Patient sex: F
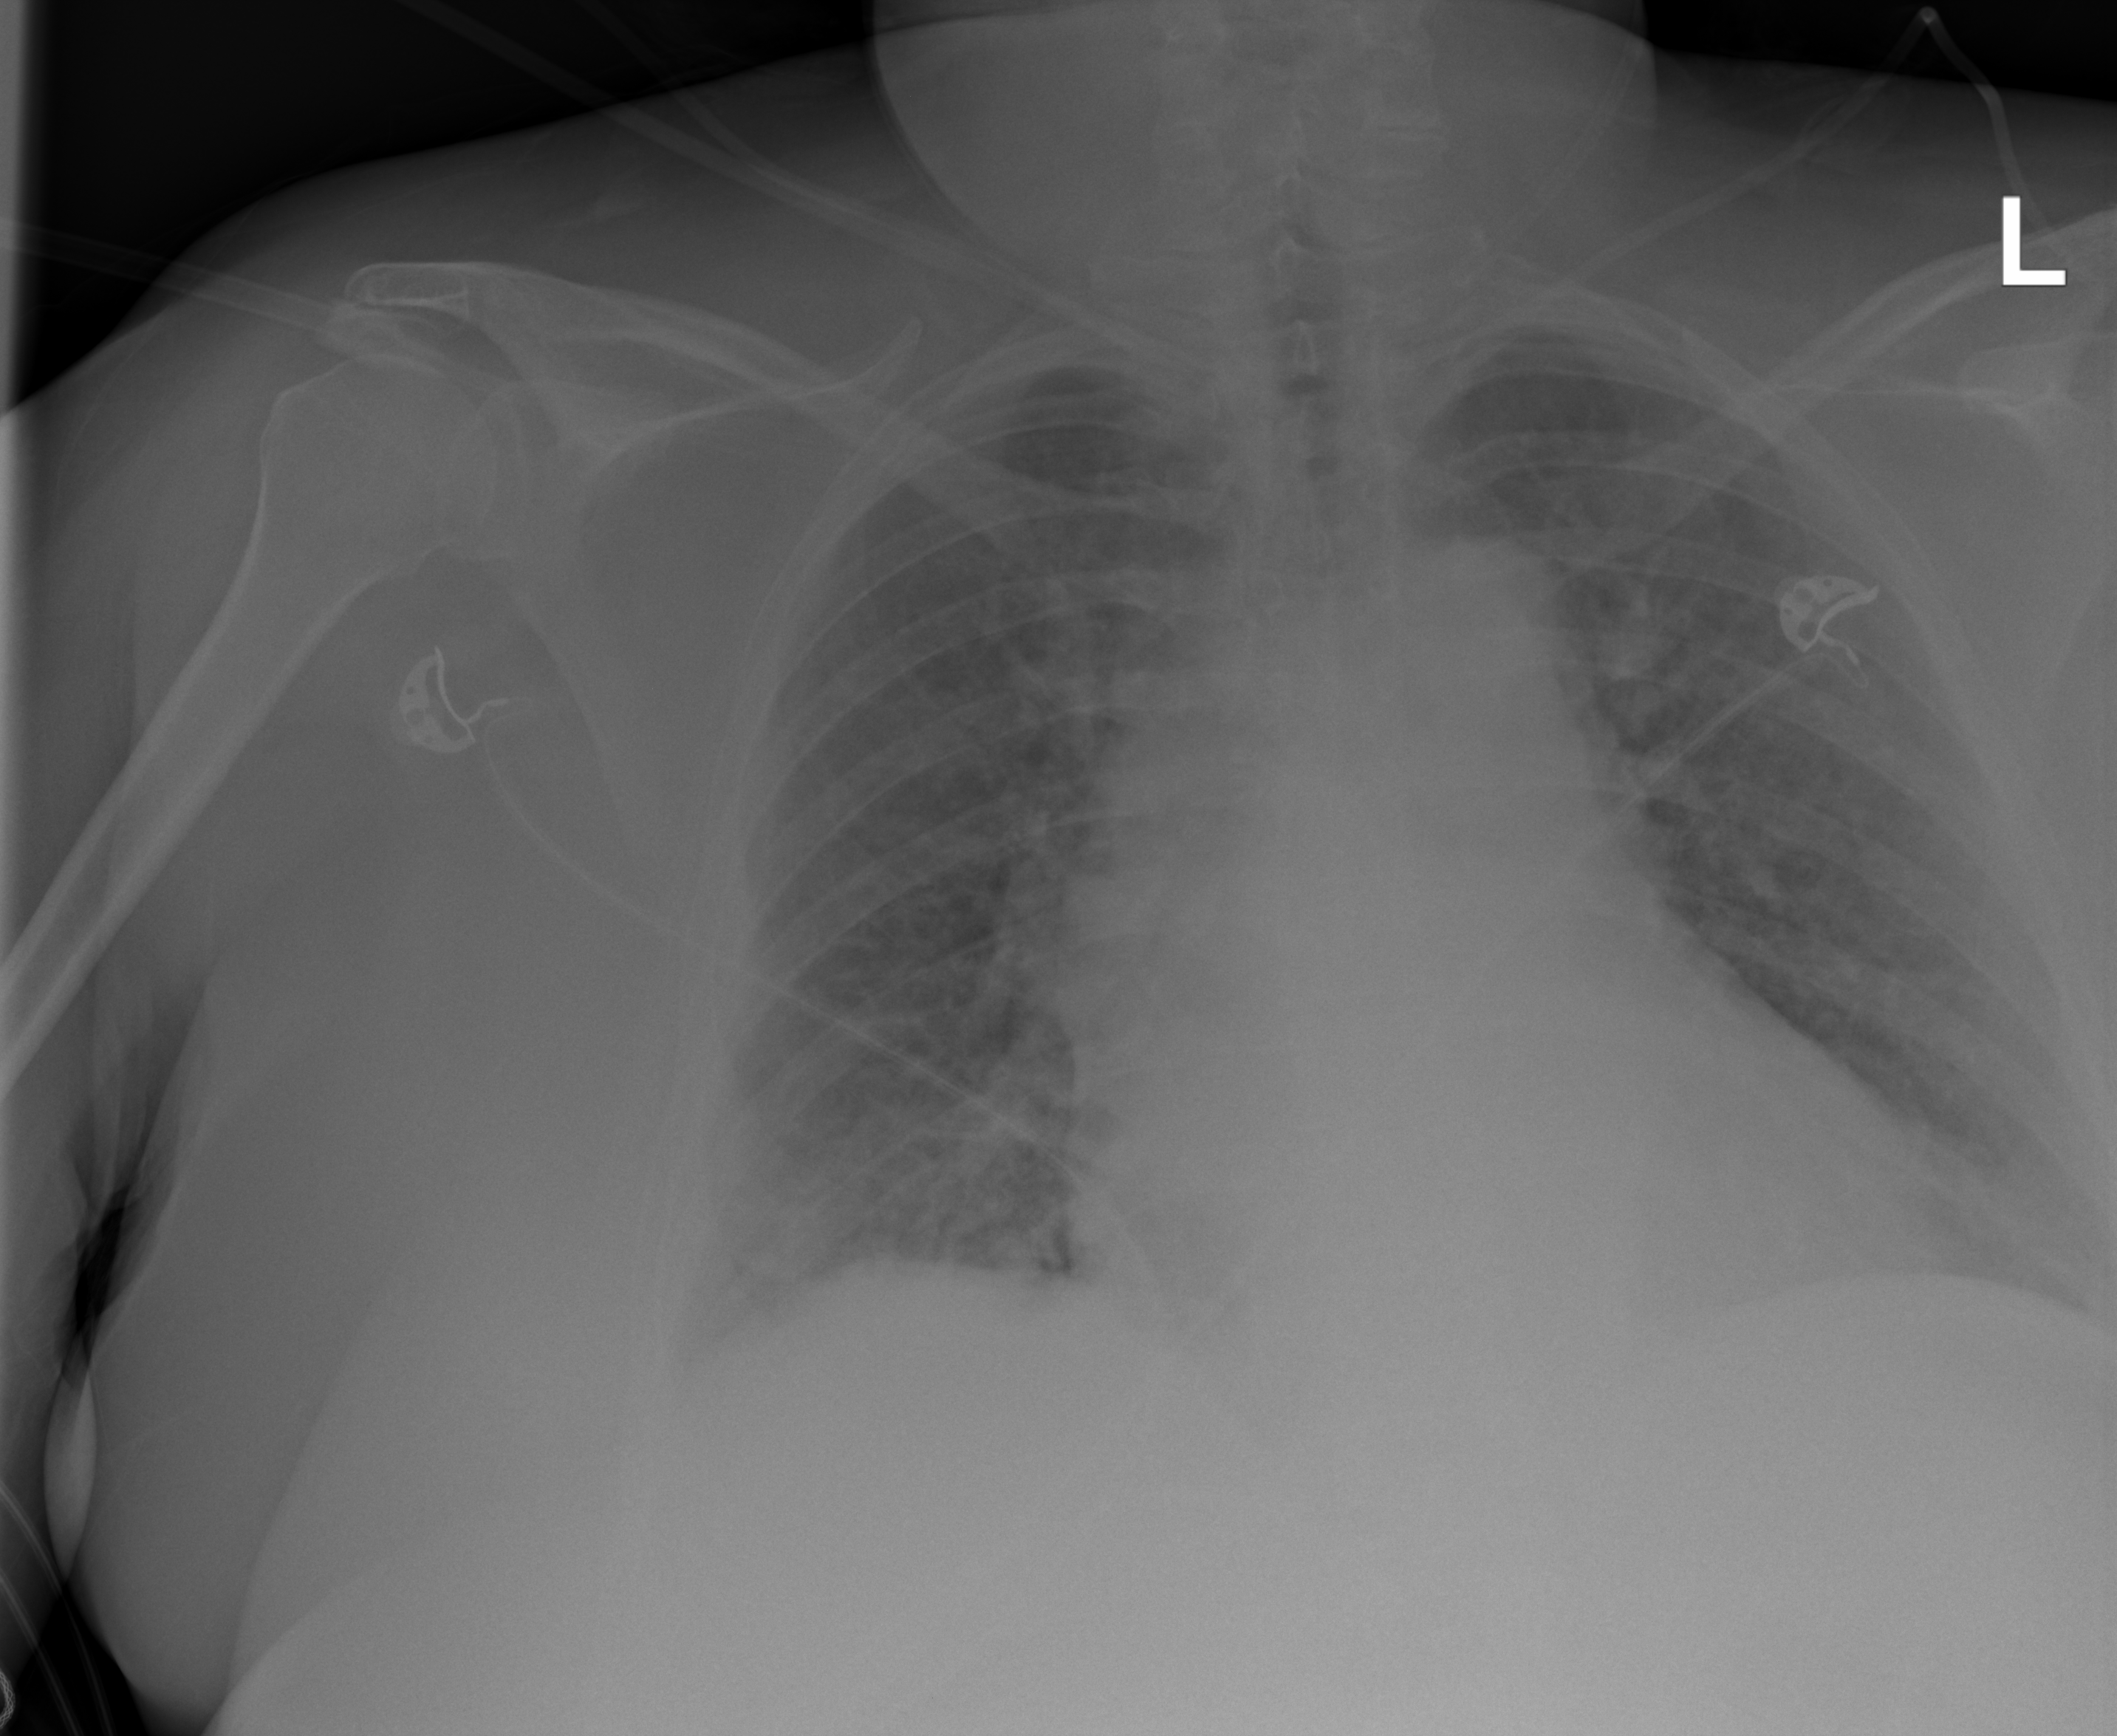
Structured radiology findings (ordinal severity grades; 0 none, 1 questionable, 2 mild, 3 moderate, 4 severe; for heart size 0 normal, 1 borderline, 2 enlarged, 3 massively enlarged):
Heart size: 1
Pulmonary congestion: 2
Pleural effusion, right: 2
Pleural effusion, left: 2
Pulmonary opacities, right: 2
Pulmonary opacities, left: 2
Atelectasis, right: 2
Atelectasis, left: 2